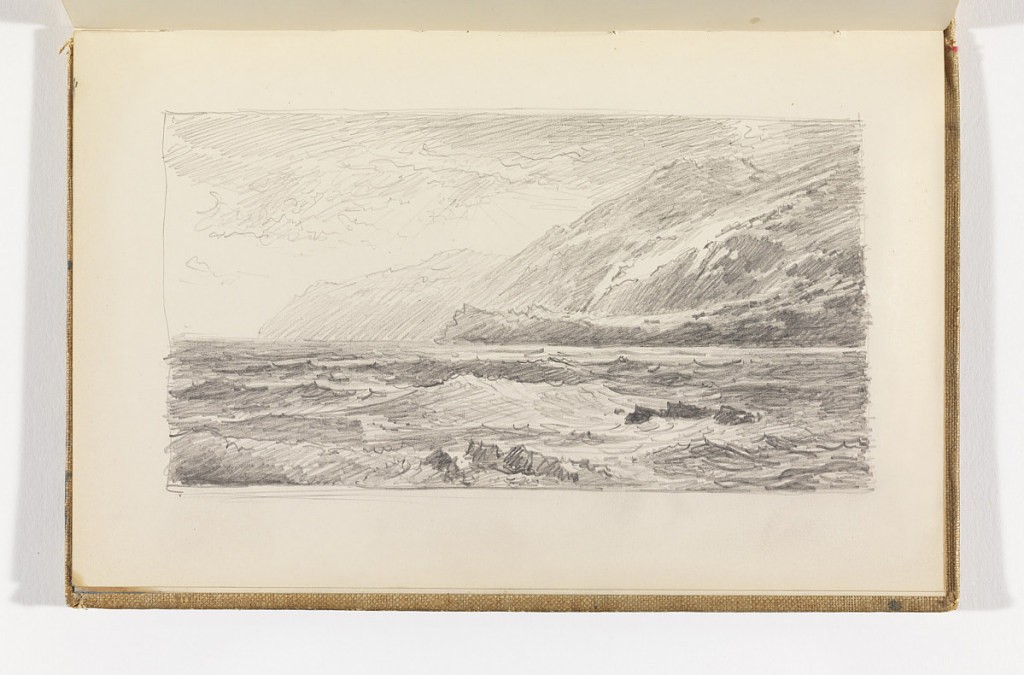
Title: Waves Breaking on Rocks with Cliffs in Background
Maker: William Trost Richards, American, 1833–1905
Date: after 1878
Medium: Graphite on cream wove paper
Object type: Sketchbook folio
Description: Choppy ocean with rocks in center foreground and right foreground with cliffs to left.